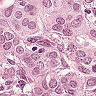
Metastatic tissue present: yes